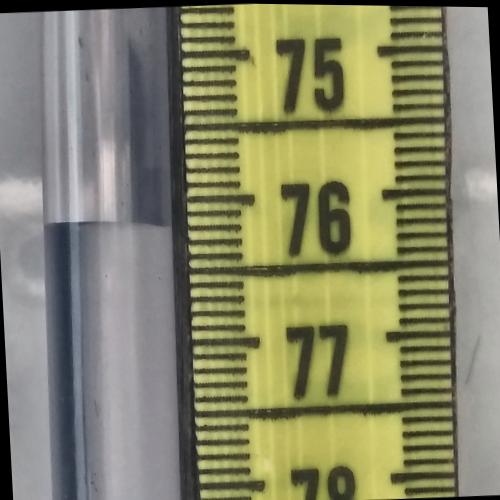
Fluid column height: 76.2 cm